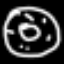
Label: donut